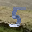
Label: 5